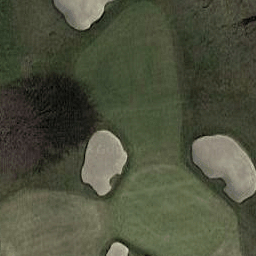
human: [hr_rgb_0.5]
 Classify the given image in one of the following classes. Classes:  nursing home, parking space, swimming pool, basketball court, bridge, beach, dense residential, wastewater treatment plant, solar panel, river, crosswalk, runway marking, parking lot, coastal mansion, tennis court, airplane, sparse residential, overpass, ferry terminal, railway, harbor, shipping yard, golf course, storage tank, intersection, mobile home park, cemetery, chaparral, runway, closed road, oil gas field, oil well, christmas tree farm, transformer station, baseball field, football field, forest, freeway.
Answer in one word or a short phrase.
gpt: golf course